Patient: sex M, age 62
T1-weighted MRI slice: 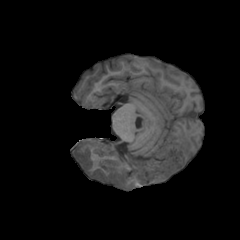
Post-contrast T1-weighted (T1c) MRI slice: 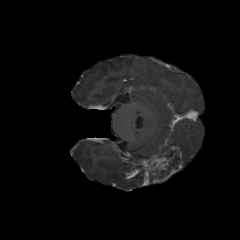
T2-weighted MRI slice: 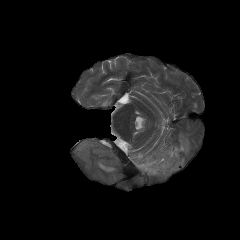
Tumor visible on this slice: yes
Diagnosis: Glioblastoma, IDH-wildtype
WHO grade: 4